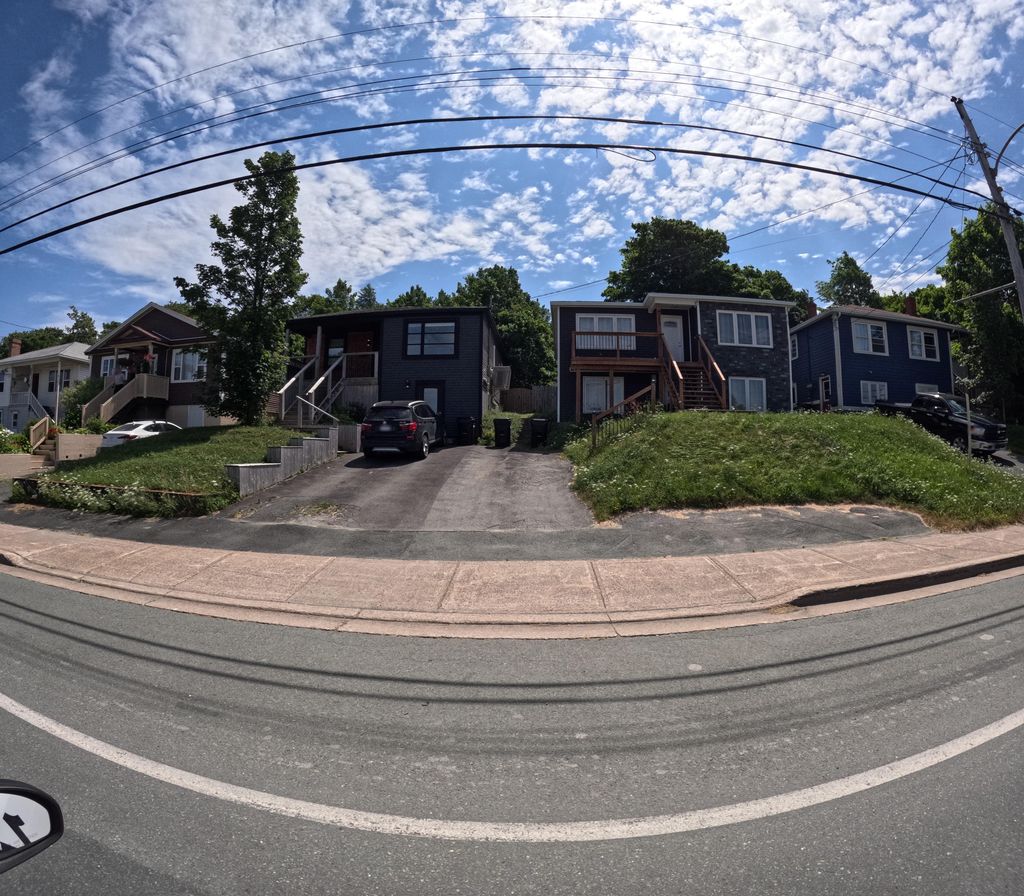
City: st_johns